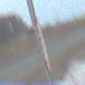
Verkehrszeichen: Geschwindigkeit90
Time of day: SunriseSunset
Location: Outdoor (RoadRail)
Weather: PartlyCloudy
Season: NotSpecified
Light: Natural